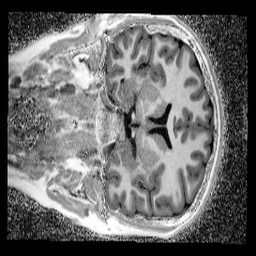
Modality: UNIT1_denoised
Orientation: coronal
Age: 11
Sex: male
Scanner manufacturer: siemens
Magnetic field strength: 3 T
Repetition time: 4 s
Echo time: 0.00299 s